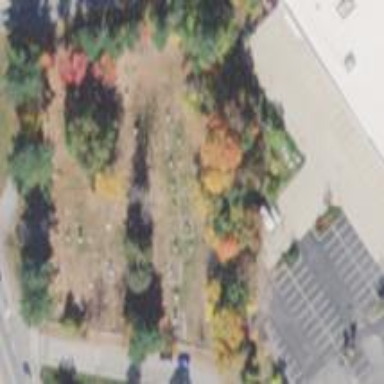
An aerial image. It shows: Cemetery.